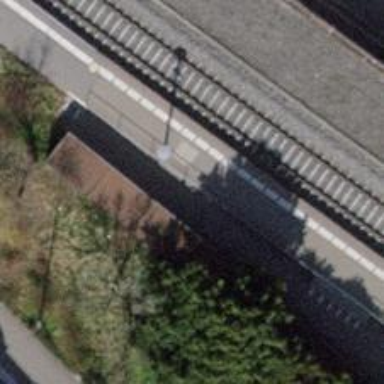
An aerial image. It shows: Abandoned railway.